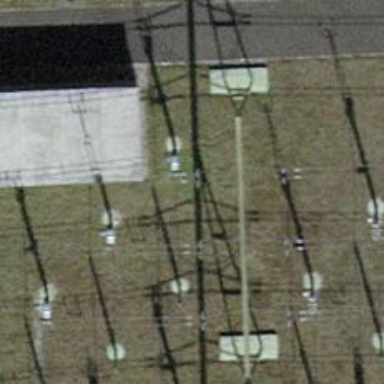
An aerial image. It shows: Switch used for power control.